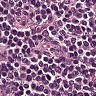
Metastatic tissue present: no